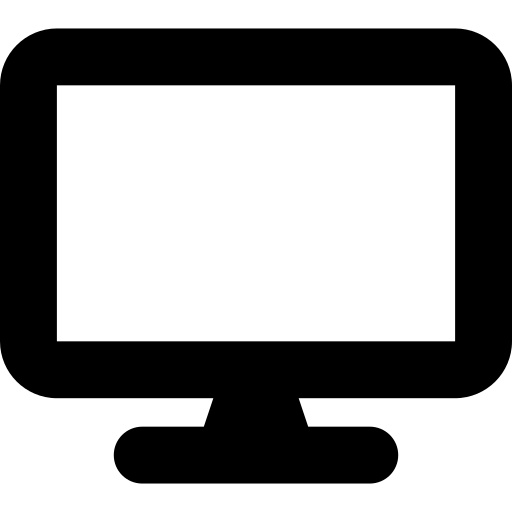
Tags: icon, FontAwesome, fa-icon, solid, display